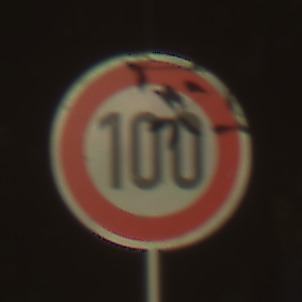
Verkehrszeichen: Geschwindigkeit100
Umgebung: Outdoor, Nature
Tageszeit: SunriseSunset
Wetter: PartlyCloudy
Licht: Natural
Jahreszeit: NotSpecified
Kontrast: HighContrast